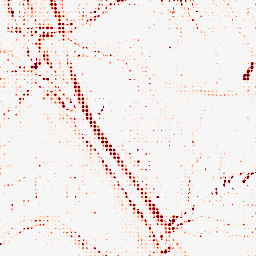
Category: morphological
Decomposition family: morphological
Decomposition parameters: operation: opening
size: 5
Upsampling method: sinc_hamming
Upsampling parameters: scale: 8
kernel_size: 4
Upsampling scale: 8